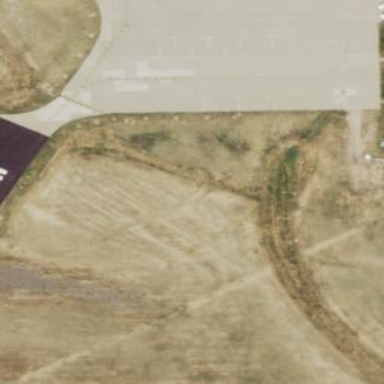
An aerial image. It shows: Apron at the airport.